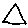
Label: triangle